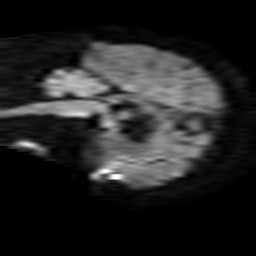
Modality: TRACE
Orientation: sagittal
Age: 62
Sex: male
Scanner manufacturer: philips
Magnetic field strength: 1.5 T
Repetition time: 4.916 s
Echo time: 0.07618 s